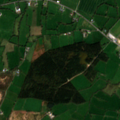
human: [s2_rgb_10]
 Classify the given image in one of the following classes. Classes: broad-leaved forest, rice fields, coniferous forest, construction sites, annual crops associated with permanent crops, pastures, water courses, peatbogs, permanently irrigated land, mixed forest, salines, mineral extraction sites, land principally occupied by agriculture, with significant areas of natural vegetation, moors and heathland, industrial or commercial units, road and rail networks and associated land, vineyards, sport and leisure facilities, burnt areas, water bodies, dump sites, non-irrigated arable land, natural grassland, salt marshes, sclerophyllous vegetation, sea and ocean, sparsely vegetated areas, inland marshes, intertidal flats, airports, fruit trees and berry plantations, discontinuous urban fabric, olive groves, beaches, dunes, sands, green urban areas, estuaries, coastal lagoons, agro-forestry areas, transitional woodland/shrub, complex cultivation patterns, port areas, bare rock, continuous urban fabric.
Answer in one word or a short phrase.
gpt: non-irrigated arable land, pastures, land principally occupied by agriculture, with significant areas of natural vegetation, transitional woodland/shrub